Question: I have a 'popupmenu' using the 'uicontrol' class within matlab. However, the numbers that are greater than 1 million are expressed in scientific notation:

This is generated using the following code:
'''
sPropGrid = uiextras.Grid('Parent', staticPropPanel);
...
self.nSamplesEdit = uicontrol('Style', 'popupmenu', 'Parent', sPropGrid, ...
'String', {[256 16384 32768 <PHONE> 2<PHONE> <PHONE> <PHONE> <PHONE>]});
'''
I would like to stop this, and display the entire number in normal formatting. How do I do this?
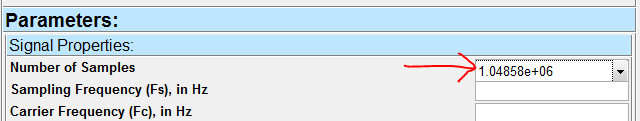
Answer: imple example of :
'''
f=figure;
L=uicontrol('parent',f,'style','popupmenu','string',{'1','2','<PHONE>'});
'''
Isn't showing this behaviour.
What code is generating these values? As popupmenu uses a cell array of strings to represent its value, it is likely that the code generating the GUI is using
'''
sprintf('%0.5g',value);
'''
Or something along those lines to input values to the popupmenu. If you change this to
'''
sprintf('%d',value);
'''
or
'''
sprintf('%.0f',value);
'''
for floating point values (although number of samples should be an integer, I imagine), it should have the behaviour you want.
Edit:
Addition to answer your extra info.
To use sprintf to format as you wish using a numerical array, you can use this syntax for arbitrary array X:
'''
arrayfun(@(x) {sprintf('%d',x)},X);
'''
So in your popupmenu you can use:
'''
self.nSamplesEdit = uicontrol('Style', 'popupmenu', 'Parent', sPropGrid, ...
'String', arrayfun(@(x) {sprintf('%d',x)},...
[256 16384 32768 <PHONE> 2<PHONE> <PHONE> <PHONE> <PHONE>]));
'''